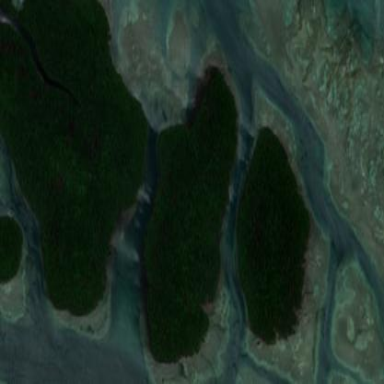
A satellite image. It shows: Island with natural coastline.